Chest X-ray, AP view. Patient: 87 years old, sex M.
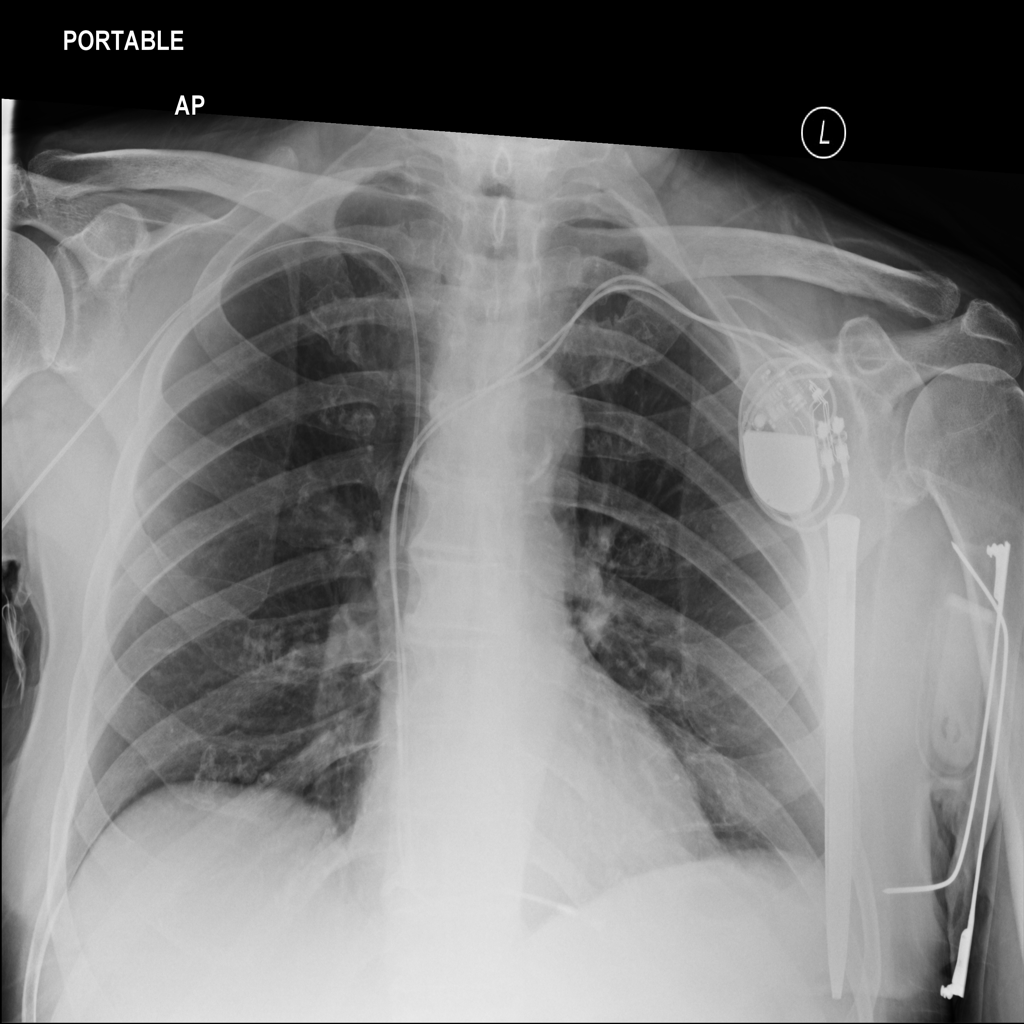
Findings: No Finding